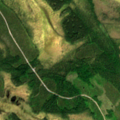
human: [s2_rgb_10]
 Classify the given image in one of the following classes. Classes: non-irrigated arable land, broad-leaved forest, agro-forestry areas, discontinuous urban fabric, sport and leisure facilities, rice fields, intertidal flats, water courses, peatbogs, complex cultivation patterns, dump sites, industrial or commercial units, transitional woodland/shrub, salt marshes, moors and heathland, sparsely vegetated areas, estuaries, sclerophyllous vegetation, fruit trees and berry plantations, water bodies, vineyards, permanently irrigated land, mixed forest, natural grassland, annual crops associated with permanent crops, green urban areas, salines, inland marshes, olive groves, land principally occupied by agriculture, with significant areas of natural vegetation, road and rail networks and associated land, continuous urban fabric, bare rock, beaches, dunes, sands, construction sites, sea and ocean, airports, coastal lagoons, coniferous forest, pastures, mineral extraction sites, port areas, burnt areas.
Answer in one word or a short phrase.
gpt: coniferous forest, mixed forest, transitional woodland/shrub, peatbogs